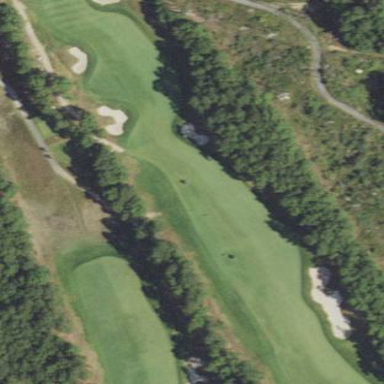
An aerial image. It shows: Golf rough area.